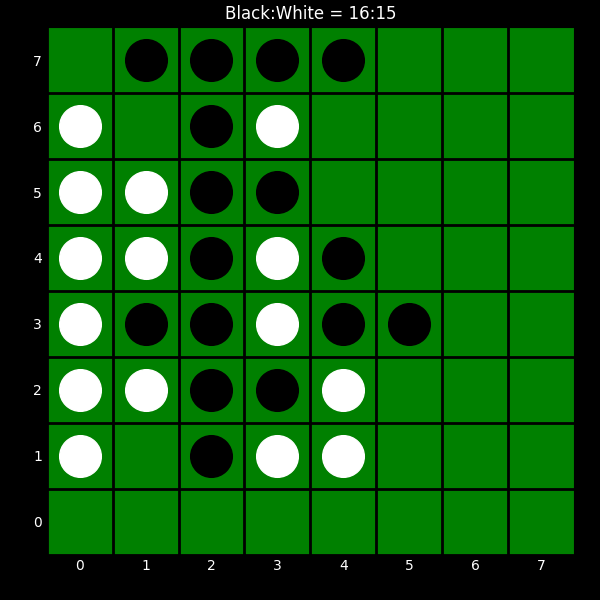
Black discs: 16
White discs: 15